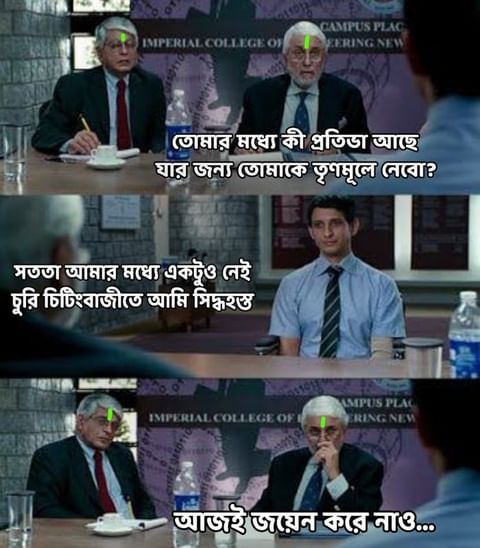
Text: তোমার মধ্যে কী প্রতিভা আছে যার জন্য তোমাকে তৃণমূলে নেবো? সততা আমার মধ্যে একটুও নেই চুরি চিটিংবাজীতে আমি সিদ্ধহস্ত আজই জয়েন করে নাও.....
Label: Hate
Hate category: Political
Targeted group: Organization